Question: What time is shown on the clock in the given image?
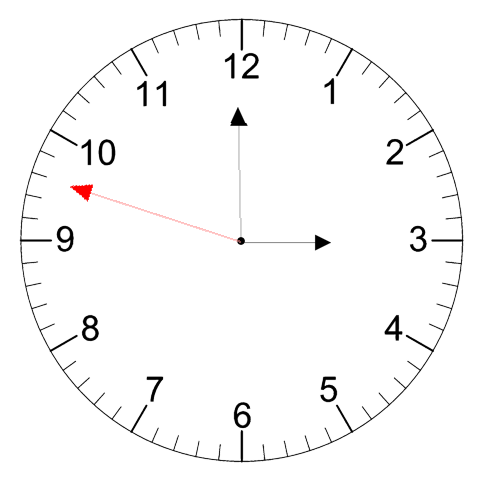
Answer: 02:59:48